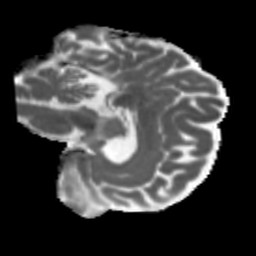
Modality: MD
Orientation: sagittal
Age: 56
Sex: female
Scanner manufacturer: siemens
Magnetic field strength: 3 T
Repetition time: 5.47 s
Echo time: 0.0854 s